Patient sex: F
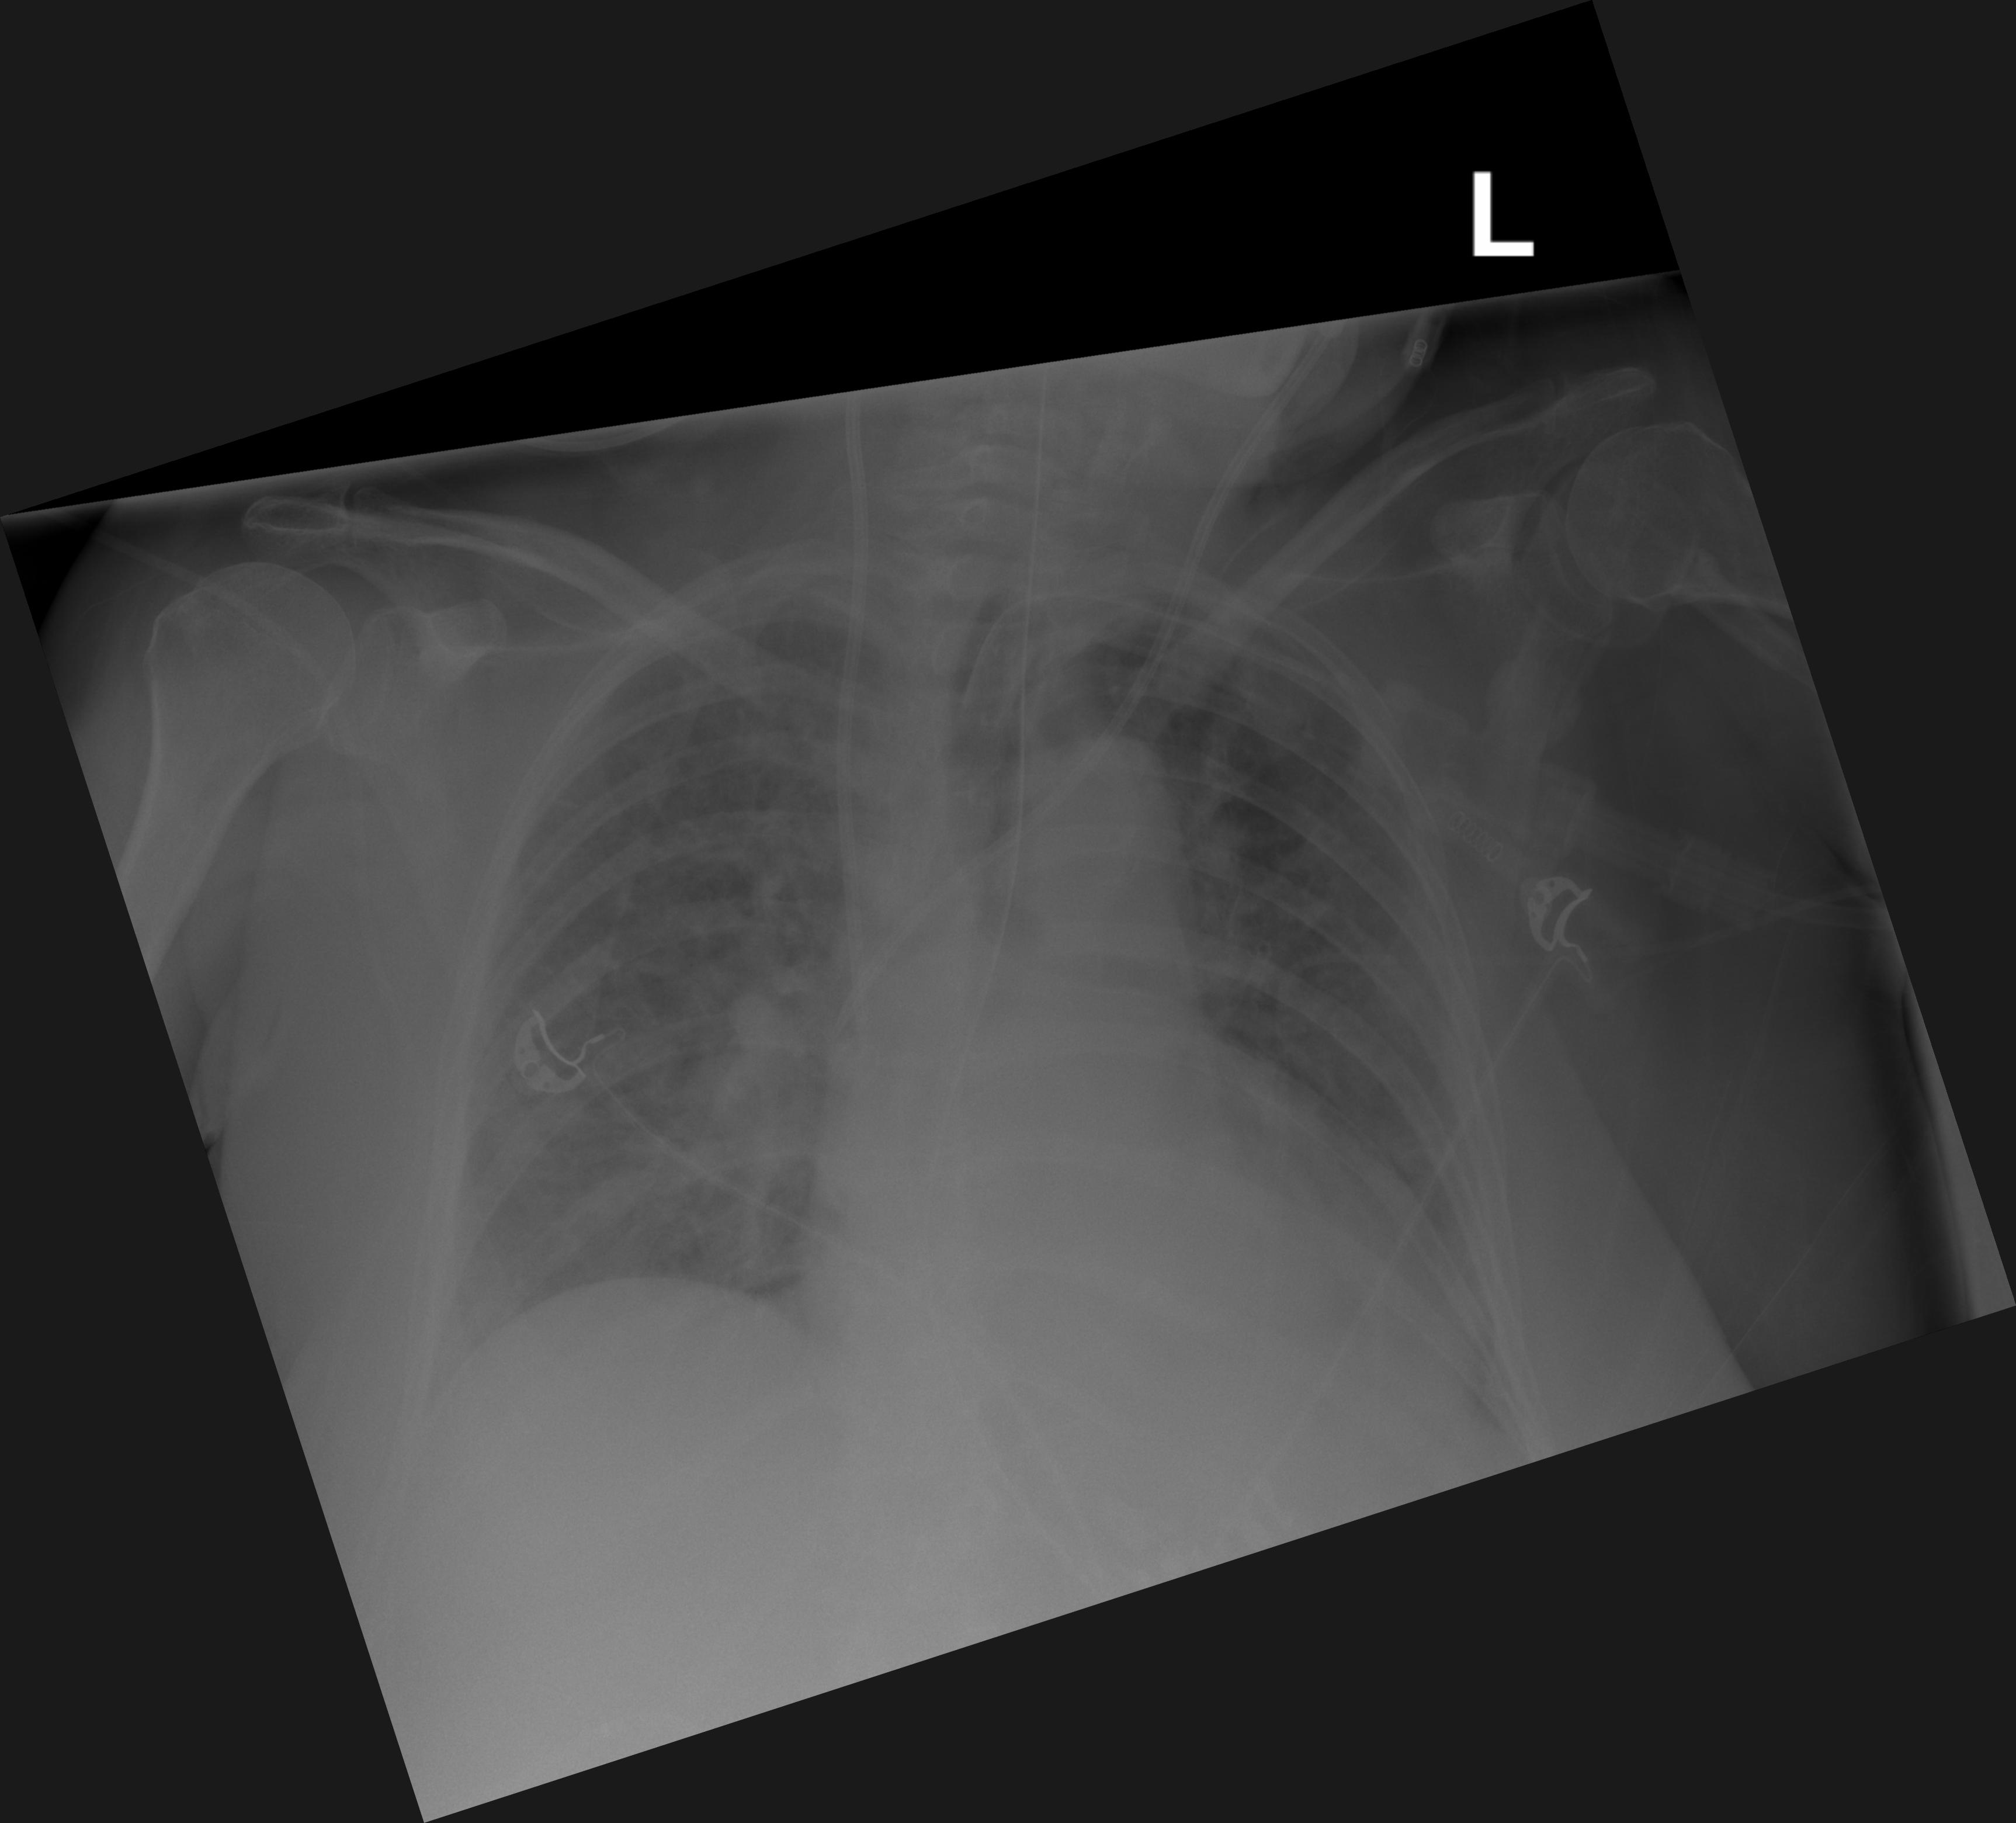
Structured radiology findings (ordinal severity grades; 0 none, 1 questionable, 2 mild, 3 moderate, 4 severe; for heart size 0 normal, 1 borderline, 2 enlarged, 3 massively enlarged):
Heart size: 2
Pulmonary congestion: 2
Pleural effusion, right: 0
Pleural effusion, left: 1
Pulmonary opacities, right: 3
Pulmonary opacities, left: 3
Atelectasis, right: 2
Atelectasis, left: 2